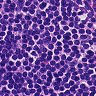
Metastatic tissue present: no